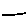
Label: line